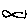
Label: fish